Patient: sex F, age 72
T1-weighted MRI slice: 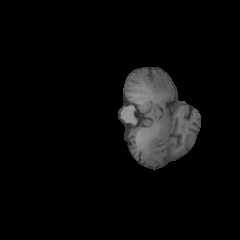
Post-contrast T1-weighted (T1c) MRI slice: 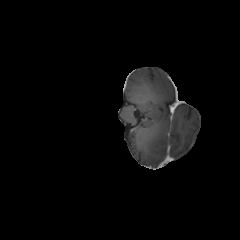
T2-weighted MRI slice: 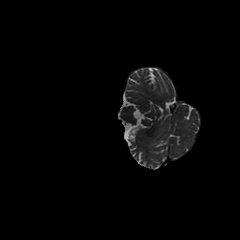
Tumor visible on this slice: no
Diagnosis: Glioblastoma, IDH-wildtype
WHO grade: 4